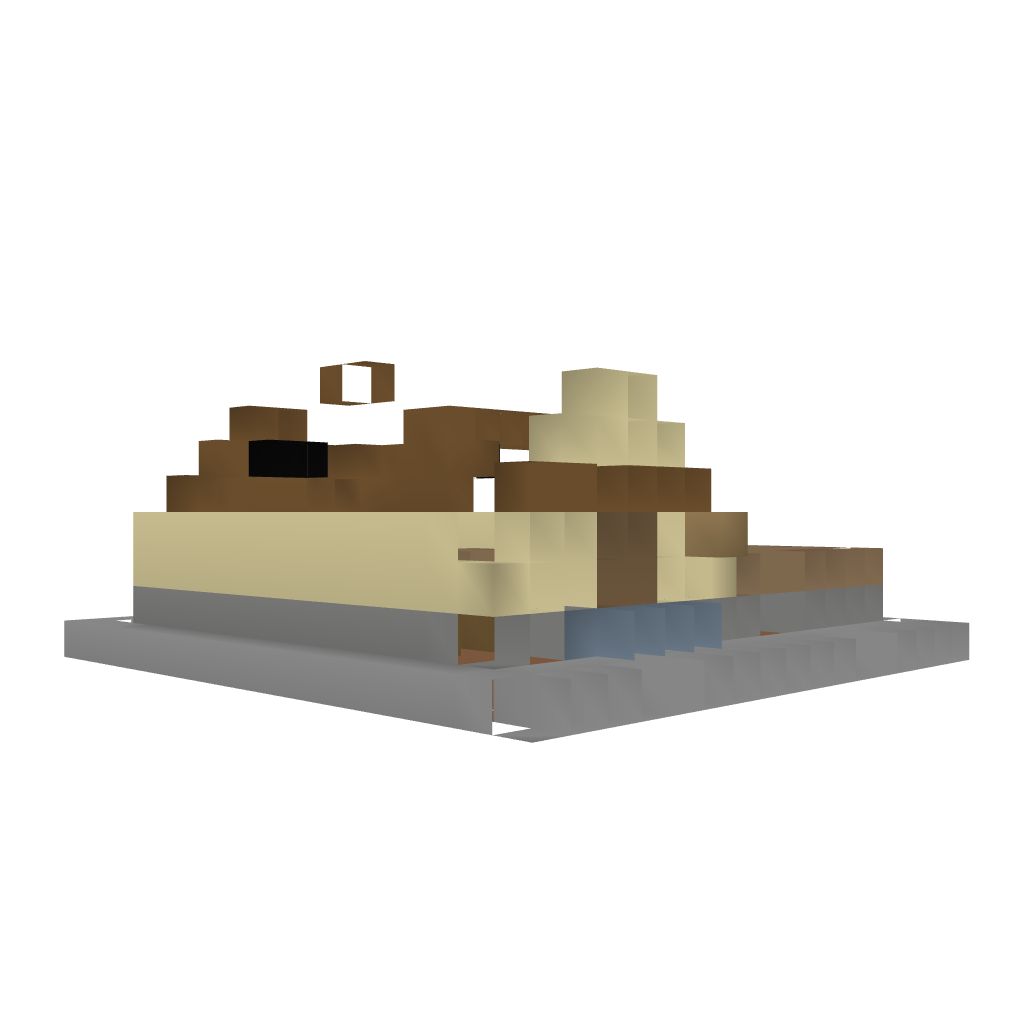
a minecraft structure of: Ultima Online Housing - Large House with Patio